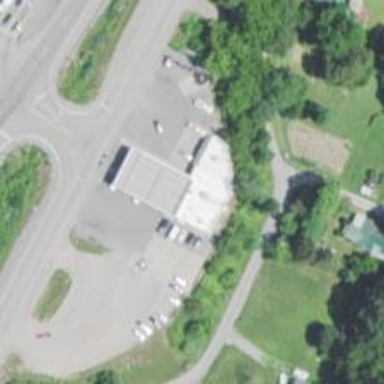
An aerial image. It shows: Convenience shop.